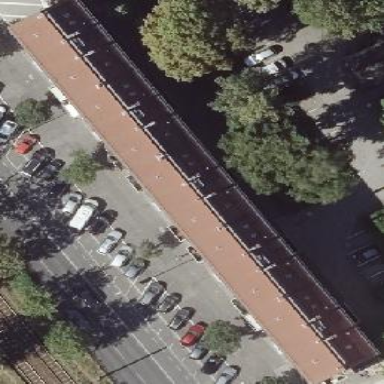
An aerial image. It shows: Red-roofed apartment building.